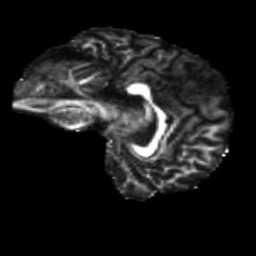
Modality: FA
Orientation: sagittal
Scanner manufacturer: siemens
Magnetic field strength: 3 T
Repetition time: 4 s
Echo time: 0.0594 s